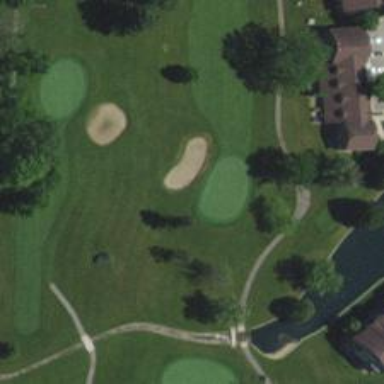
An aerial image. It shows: View of golf hole.